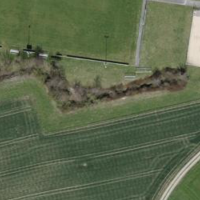
EUNIS habitat code: 52
Species observed at this site:
Fagus sylvatica